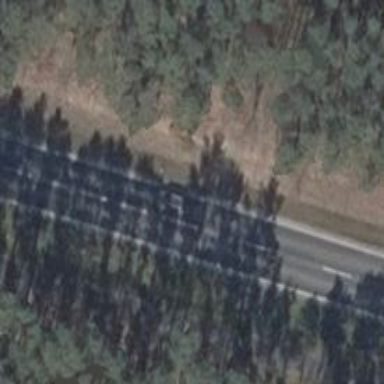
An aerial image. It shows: Secondary road with asphalt surface.